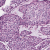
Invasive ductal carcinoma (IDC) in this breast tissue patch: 1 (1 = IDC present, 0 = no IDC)